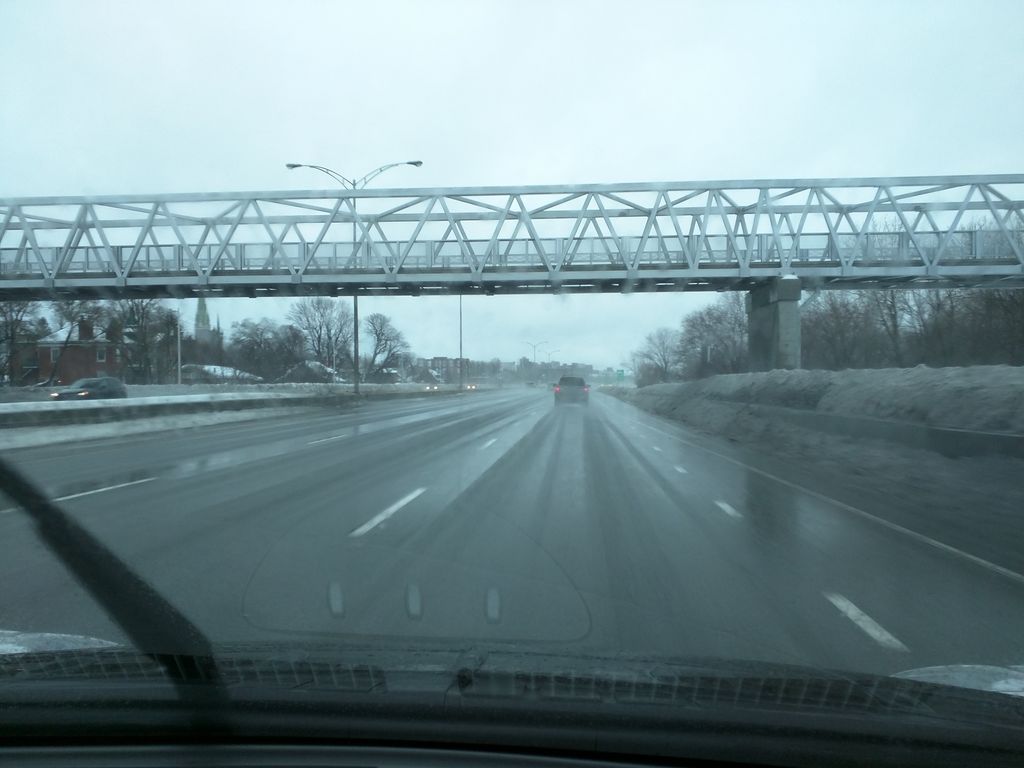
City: montreal